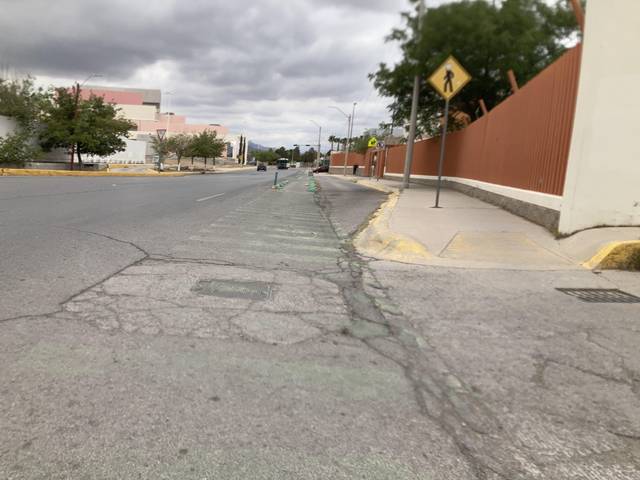
Region: Mexico
Coordinates: 31.742, -106.444